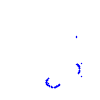
Particle: proton